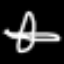
Label: airplane